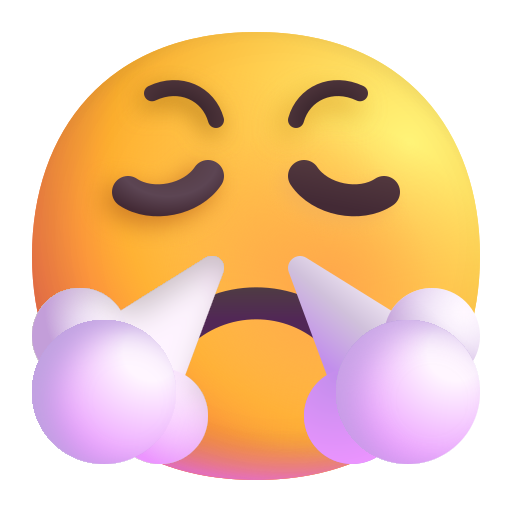
face with steam from nose color